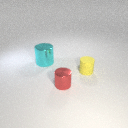
large cyan metal cylinder to the left of small red metal cylinder